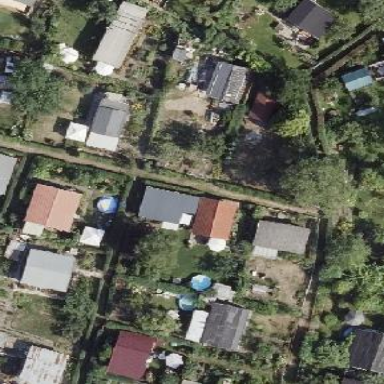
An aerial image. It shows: Plot within allotments.